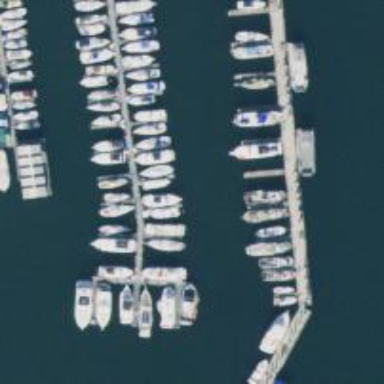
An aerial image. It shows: Breakwater with mooring facilities.